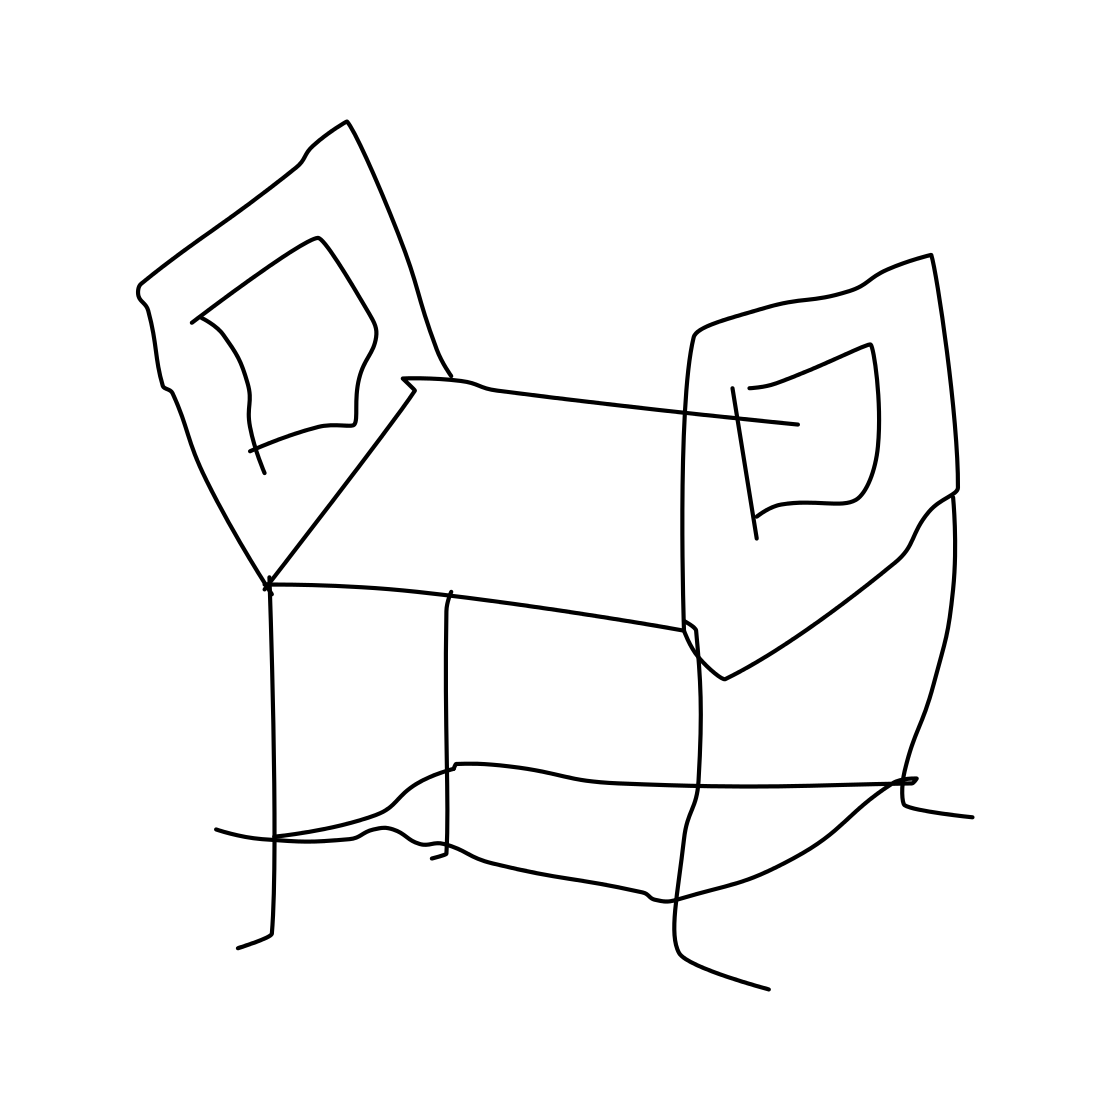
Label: bench